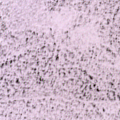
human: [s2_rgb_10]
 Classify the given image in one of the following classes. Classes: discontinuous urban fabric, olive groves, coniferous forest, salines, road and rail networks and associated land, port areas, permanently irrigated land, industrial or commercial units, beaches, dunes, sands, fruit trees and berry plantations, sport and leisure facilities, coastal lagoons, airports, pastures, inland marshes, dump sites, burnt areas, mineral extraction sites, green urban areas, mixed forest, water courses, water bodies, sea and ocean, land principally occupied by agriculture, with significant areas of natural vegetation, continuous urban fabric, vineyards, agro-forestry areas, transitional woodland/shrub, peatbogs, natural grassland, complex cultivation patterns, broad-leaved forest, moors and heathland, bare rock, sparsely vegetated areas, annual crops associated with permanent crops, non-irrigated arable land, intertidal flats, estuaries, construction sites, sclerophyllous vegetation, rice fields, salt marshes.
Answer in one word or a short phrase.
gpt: sea and ocean